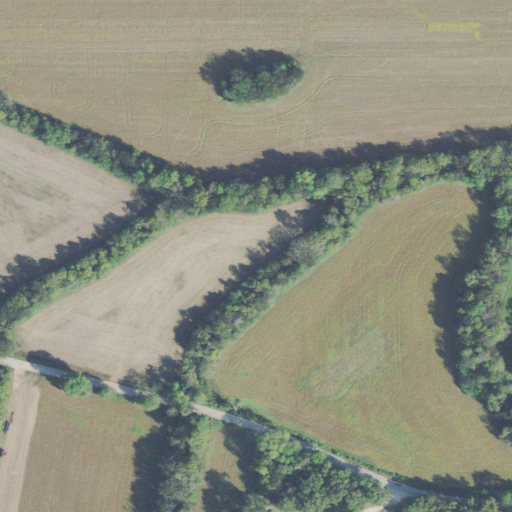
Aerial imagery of valley in Tennessee named Hern Hollow containing cultivated crops, pasture, open development, low intensity development, medium intensity development, mixed forest, and deciduous forest